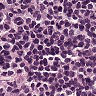
Metastatic tissue present: no